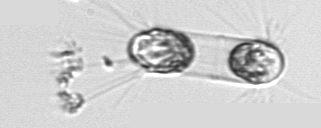
Label: Corethron_hystrix